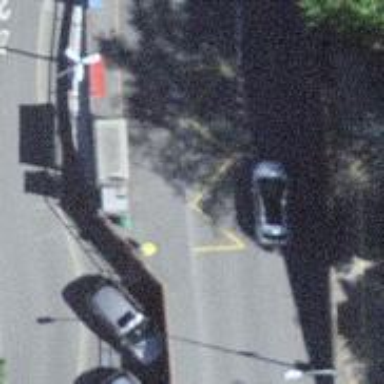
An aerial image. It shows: Bus stop with platform for public transport.